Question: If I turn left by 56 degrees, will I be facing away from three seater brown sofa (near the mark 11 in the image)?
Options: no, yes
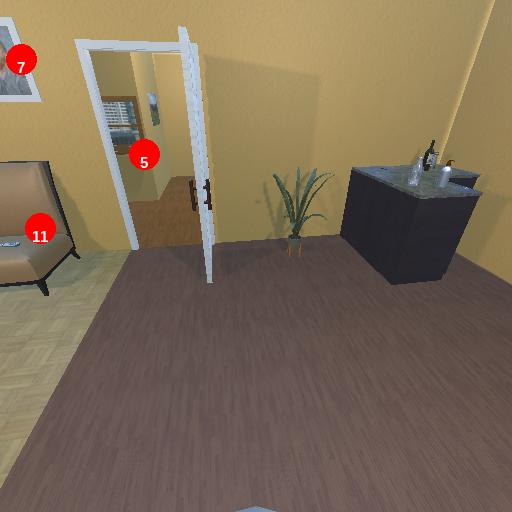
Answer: no